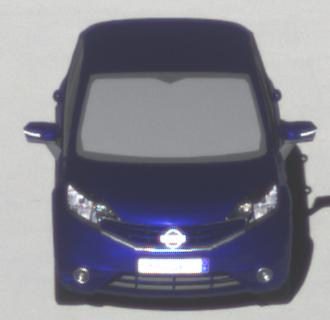
Make: Nissan
Model: Note 1.2
Detailed model: Note (E12) (10/13 - 12/16)
Model produced from: 2013/10
Model produced until: 2015/09
Doors: 5
Color: blue
Road condition: dry road
Daytime: morning or afternoon
Contrast: high contrast